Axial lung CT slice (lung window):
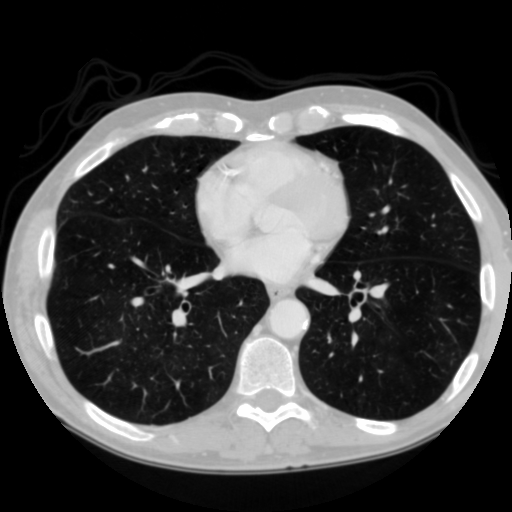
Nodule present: no